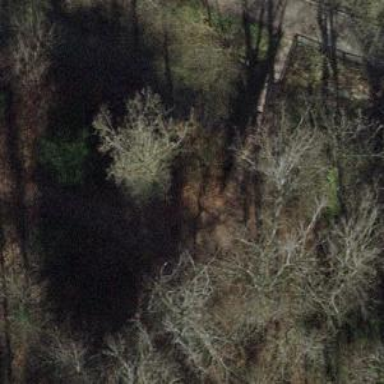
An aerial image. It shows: Path leading to bridge.